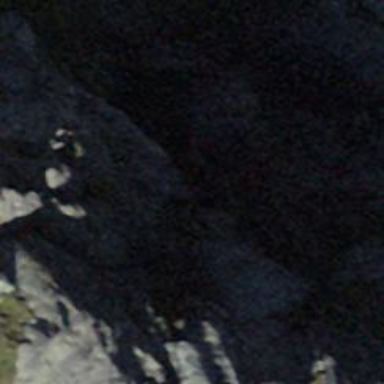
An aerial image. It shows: Natural cliff.